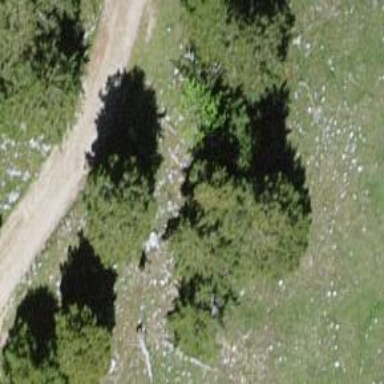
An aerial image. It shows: Evergreen tree with needle-leaved leaves.